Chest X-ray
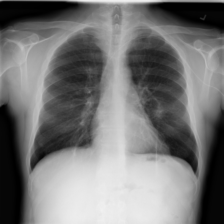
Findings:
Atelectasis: negative
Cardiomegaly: negative
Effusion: negative
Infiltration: negative
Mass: negative
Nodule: negative
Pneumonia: negative
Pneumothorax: negative
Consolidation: negative
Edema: negative
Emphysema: negative
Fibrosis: negative
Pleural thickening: negative
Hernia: negative